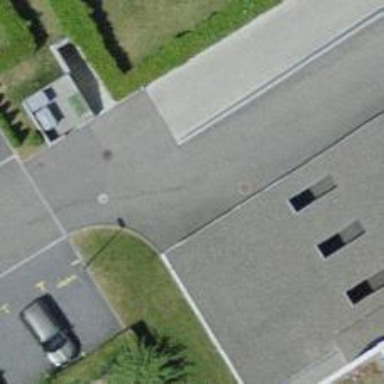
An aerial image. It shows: Residential road.